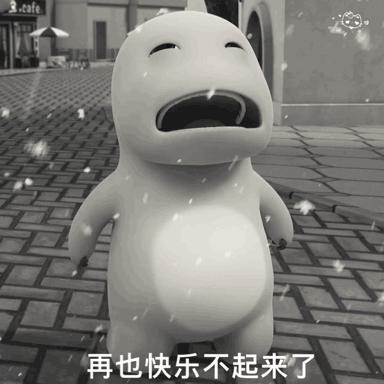
Label: nailong